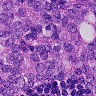
Metastatic tissue present: yes